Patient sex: F
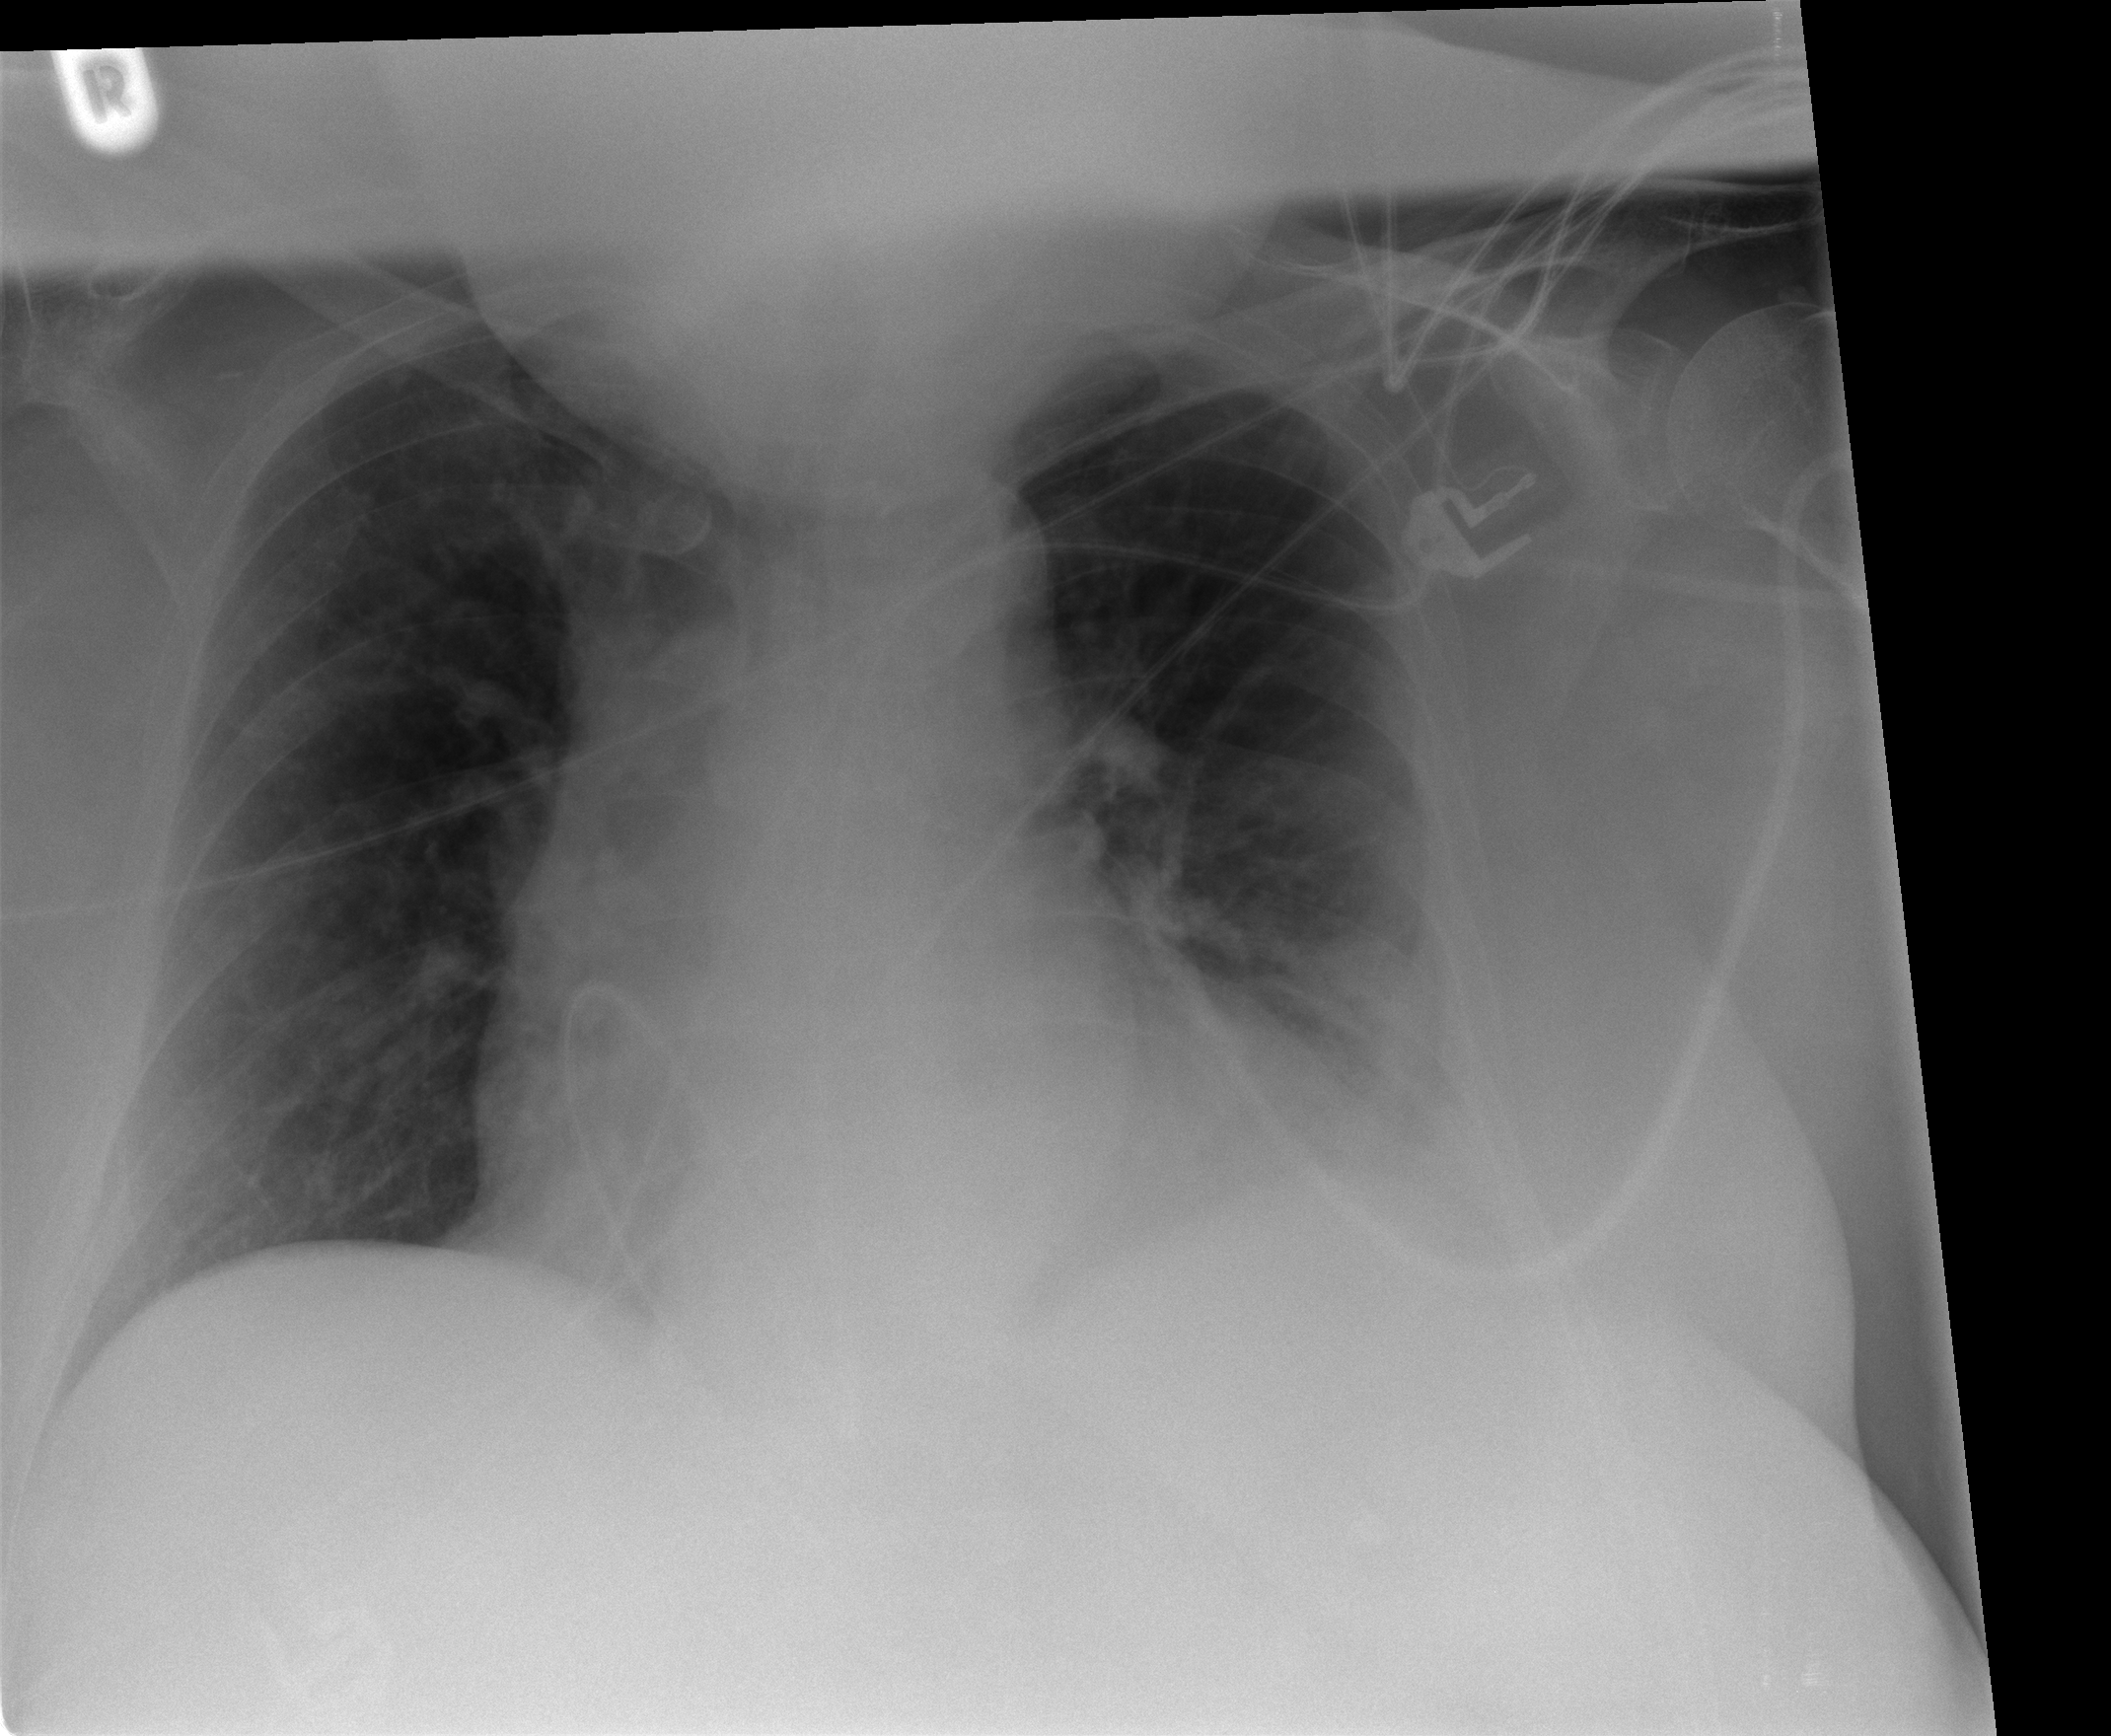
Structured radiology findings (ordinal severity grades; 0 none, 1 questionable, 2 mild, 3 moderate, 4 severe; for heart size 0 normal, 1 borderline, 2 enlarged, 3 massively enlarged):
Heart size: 2
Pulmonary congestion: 3
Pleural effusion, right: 0
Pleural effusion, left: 2
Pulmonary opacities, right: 0
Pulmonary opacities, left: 1
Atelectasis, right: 2
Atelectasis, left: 2